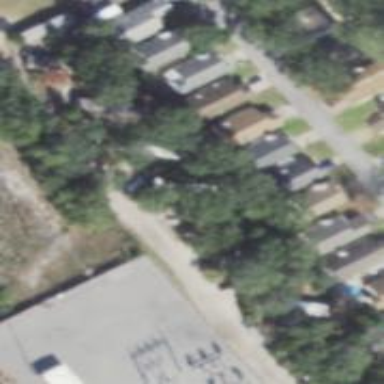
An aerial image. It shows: Residential area designated as trailer park.